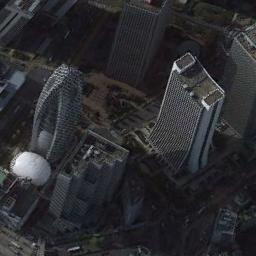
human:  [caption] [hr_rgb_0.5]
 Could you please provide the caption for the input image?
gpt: Houses come in all shapes and sizes .

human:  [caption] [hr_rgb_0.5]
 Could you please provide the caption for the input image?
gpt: A spare commercial area has some high-rise buildings of different shapes .

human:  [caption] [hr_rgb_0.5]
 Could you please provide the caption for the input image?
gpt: The commercial area is consist of many tall buildings .

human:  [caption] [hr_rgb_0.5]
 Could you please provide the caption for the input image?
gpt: In a business district there are several tall buildings of different shapes and several roads with many cars and many trees .

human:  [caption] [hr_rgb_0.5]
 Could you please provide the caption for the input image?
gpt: There are some skyscrapers on a commercial area .